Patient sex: F
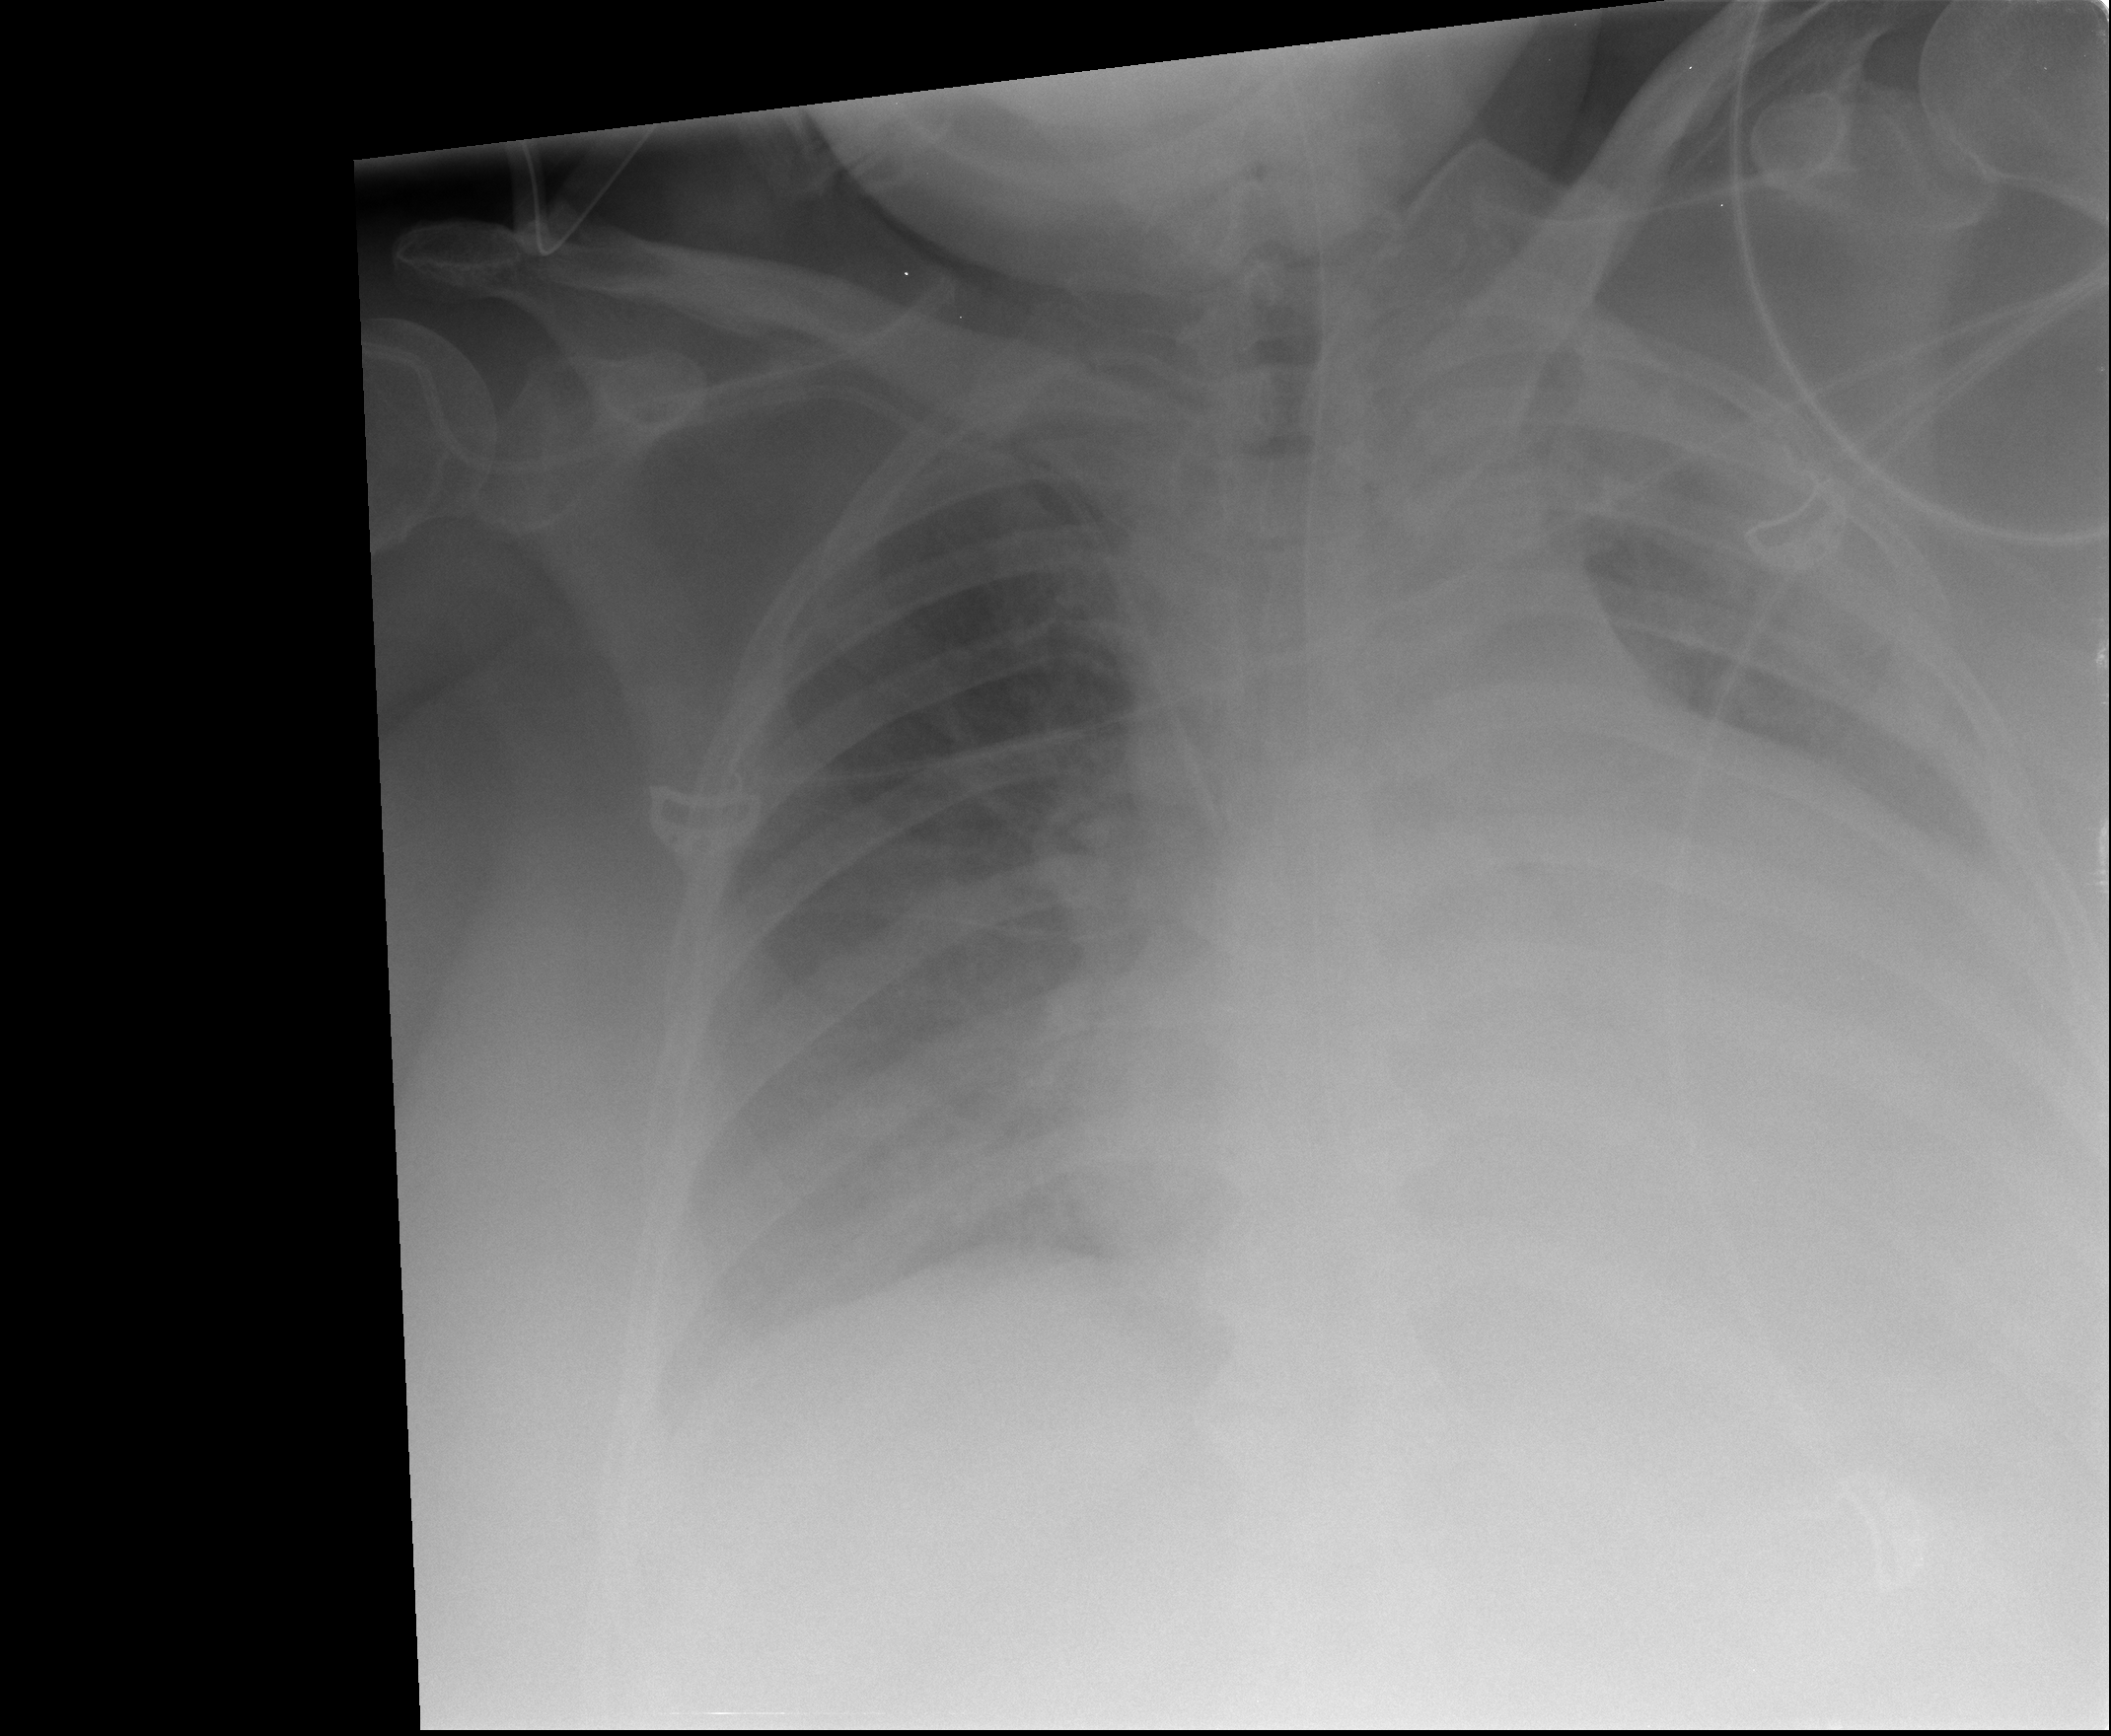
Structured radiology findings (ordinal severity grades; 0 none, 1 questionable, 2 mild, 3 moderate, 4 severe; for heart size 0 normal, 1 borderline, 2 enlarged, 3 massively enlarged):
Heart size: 3
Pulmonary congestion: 2
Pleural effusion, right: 0
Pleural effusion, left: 2
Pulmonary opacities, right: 0
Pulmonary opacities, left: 0
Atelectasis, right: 0
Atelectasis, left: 2